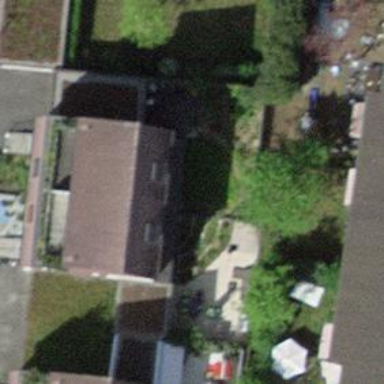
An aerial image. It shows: Semidetached house.